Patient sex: M
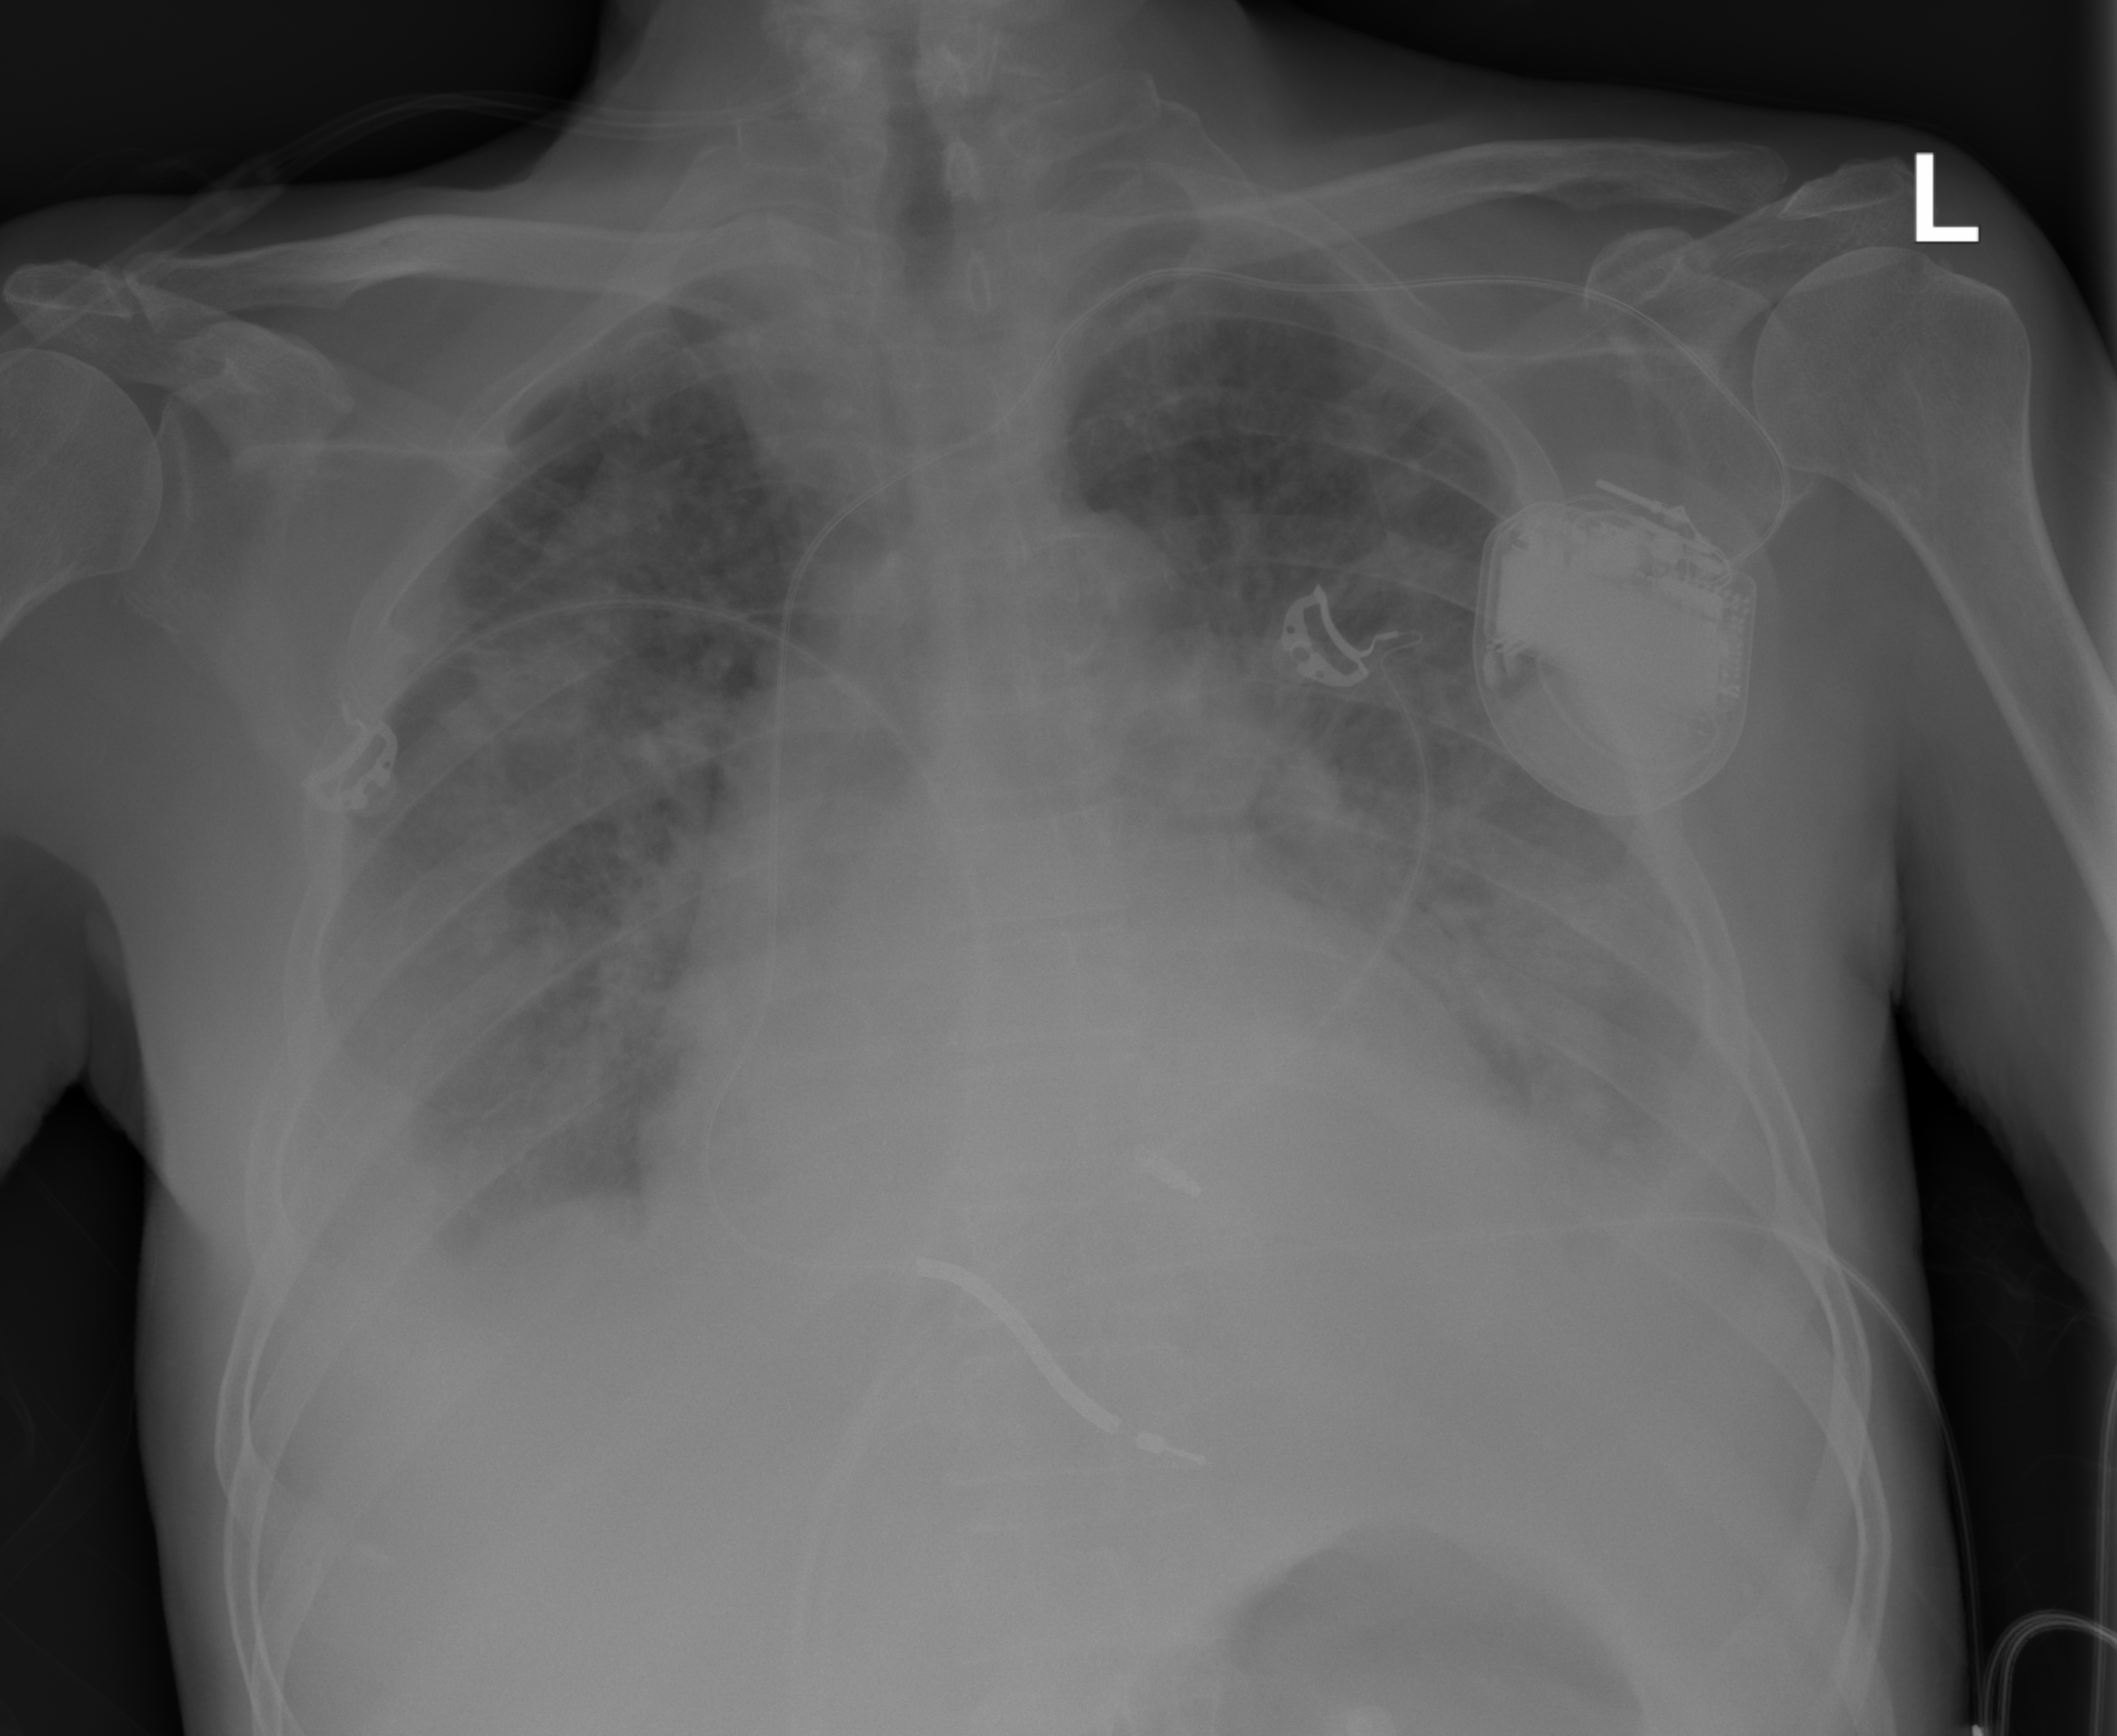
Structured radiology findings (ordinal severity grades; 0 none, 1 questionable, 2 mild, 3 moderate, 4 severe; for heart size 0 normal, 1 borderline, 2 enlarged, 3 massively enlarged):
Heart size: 2
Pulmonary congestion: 2
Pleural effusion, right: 2
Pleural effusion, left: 2
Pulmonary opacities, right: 1
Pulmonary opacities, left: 1
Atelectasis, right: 0
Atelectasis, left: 0